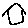
Label: house